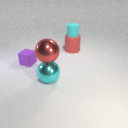
large red metal sphere in front of small cyan rubber cylinder